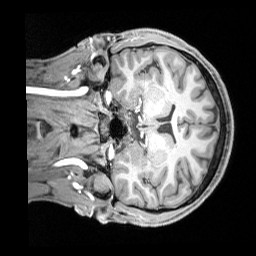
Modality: T1w
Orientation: coronal
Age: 29
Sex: male
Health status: healthy
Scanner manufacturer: siemens
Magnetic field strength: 3 T
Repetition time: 1.65 s
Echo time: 0.00182 s